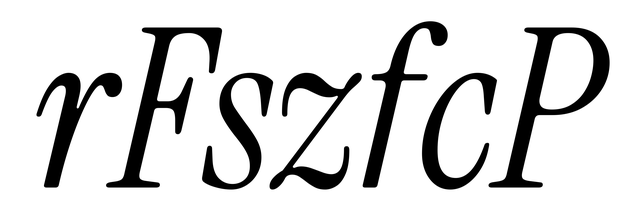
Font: InstrumentSerif-Italic